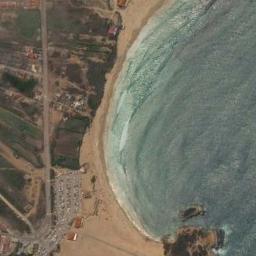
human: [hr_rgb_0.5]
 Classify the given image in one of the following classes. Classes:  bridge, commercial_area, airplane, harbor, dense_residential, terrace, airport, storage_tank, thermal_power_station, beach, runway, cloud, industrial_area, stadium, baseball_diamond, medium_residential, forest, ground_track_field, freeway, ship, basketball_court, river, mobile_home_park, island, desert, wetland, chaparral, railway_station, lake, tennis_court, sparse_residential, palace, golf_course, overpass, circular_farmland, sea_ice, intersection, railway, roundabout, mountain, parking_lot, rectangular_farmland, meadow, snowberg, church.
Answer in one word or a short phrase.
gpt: beach